Interaction volume radius: 10 \u00c5
Interaction volume height: 10 \u00c5
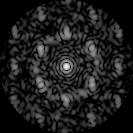
Disorder parameter: 0.6108